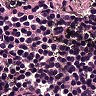
Metastatic tissue present: no